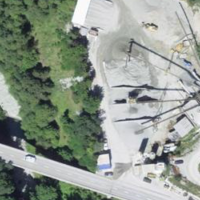
EUNIS habitat code: 50
Species observed at this site:
Humulus lupulus